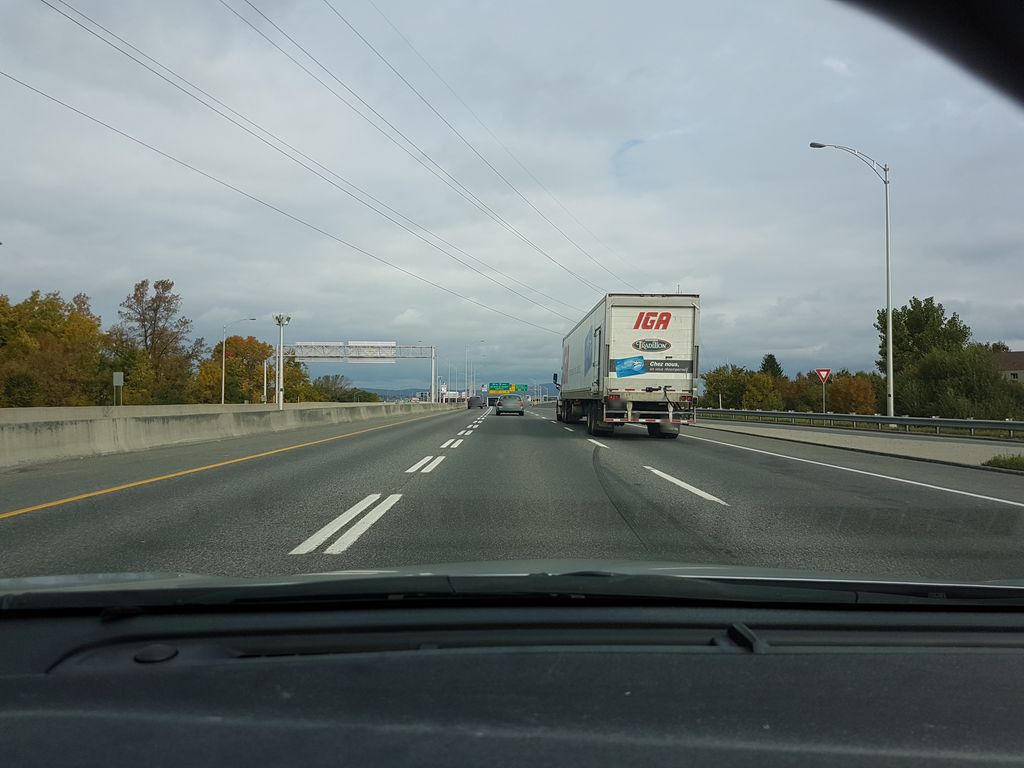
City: quebec_city